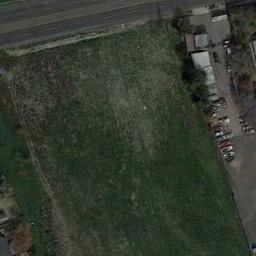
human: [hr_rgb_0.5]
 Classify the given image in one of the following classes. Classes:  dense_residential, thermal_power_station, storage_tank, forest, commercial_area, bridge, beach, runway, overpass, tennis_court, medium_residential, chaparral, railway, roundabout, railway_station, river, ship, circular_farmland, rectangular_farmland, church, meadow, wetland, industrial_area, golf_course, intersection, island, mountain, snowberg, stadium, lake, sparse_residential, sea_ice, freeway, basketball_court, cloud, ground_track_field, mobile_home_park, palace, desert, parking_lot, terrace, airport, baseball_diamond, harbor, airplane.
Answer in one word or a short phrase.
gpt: meadow